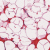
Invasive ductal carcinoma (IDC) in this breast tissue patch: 0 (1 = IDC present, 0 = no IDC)